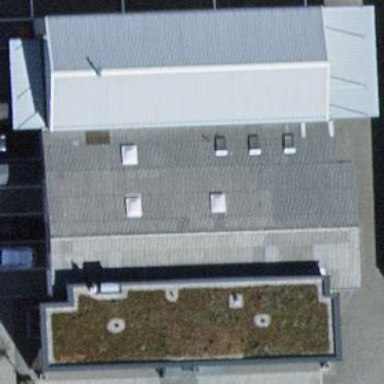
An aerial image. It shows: Commercial building.